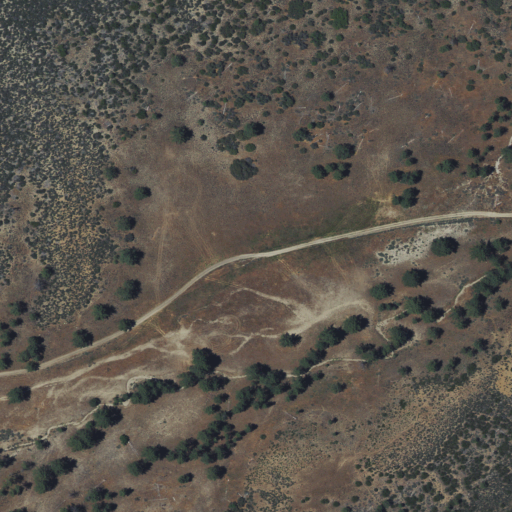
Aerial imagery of plain(s) in California named Quinn Flat containing shrub and open development